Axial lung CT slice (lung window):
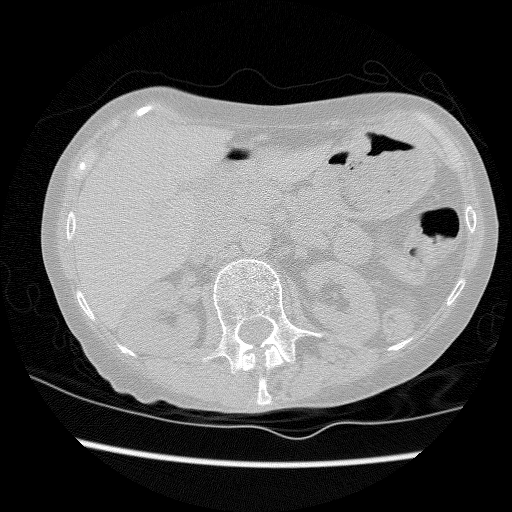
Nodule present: no